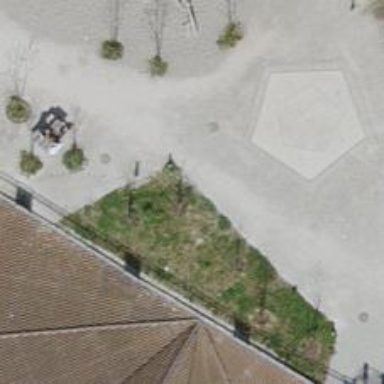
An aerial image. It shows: Fountain.